八年级 · 画法几何学
下面图标分别为厨余垃圾、可回收物、有害垃圾、其他垃圾，其中不是轴对称图形的是（）
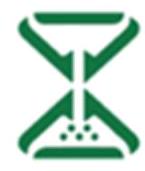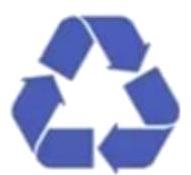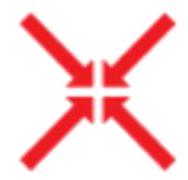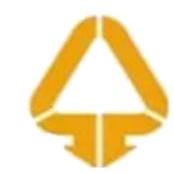
A.

B.

C.

D.

答案: B